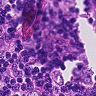
Metastatic tissue present: yes